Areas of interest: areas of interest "Da Yang Shopping Mall"
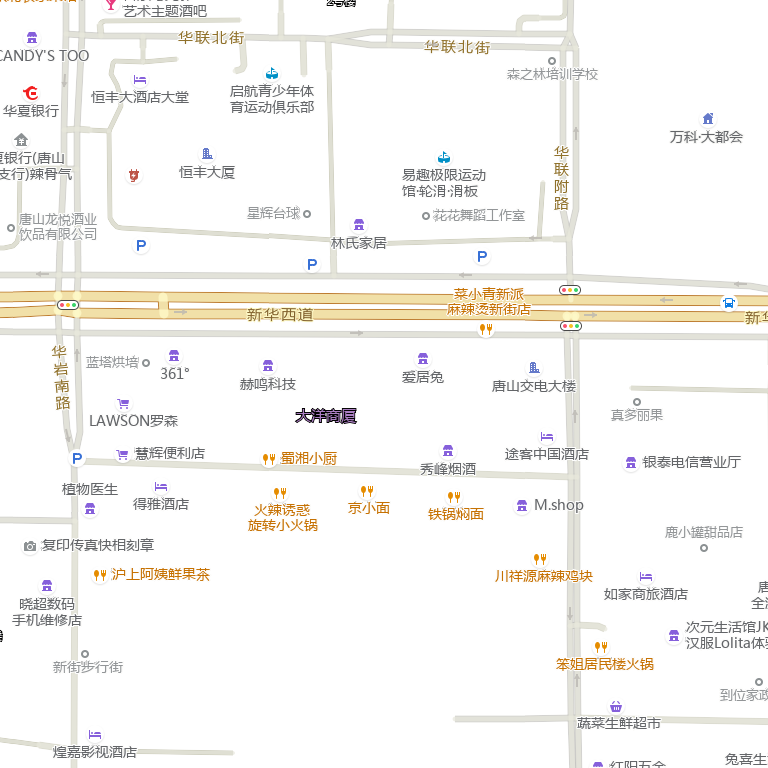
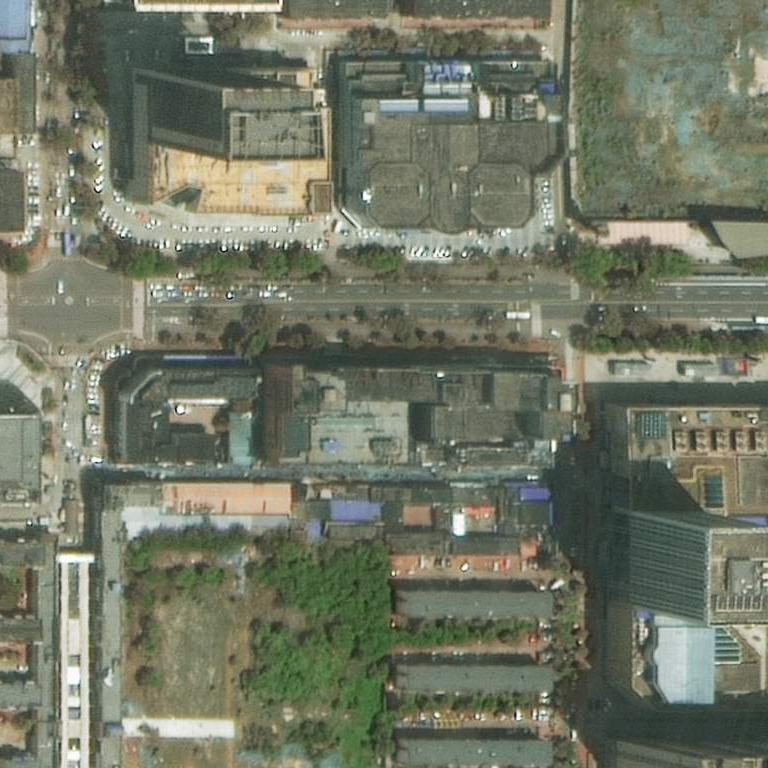